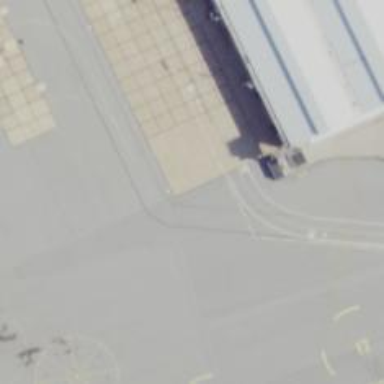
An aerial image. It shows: Image showing helipad at airport.